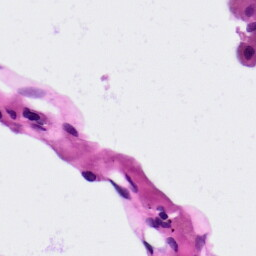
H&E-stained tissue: Lung